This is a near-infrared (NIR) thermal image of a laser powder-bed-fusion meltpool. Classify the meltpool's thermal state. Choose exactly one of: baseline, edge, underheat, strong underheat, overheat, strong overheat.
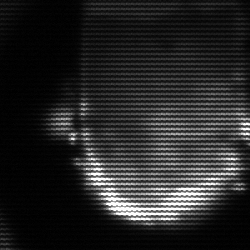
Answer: baseline